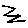
Label: zigzag